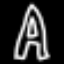
Label: The Eiffel Tower